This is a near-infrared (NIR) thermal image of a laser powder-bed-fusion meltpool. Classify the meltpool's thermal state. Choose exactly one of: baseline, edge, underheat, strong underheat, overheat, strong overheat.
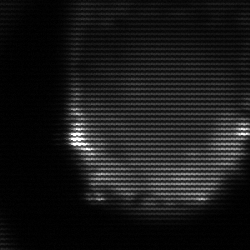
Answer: edge